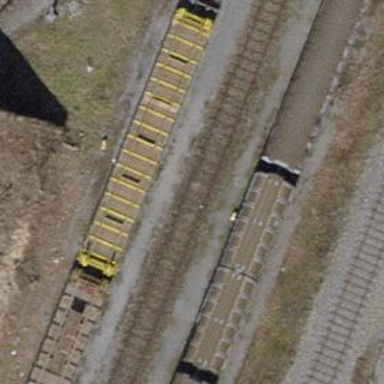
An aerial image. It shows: Single-track electrified railway service yard with contact line for trains.